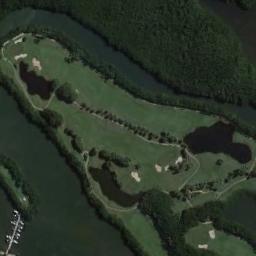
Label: golf_course